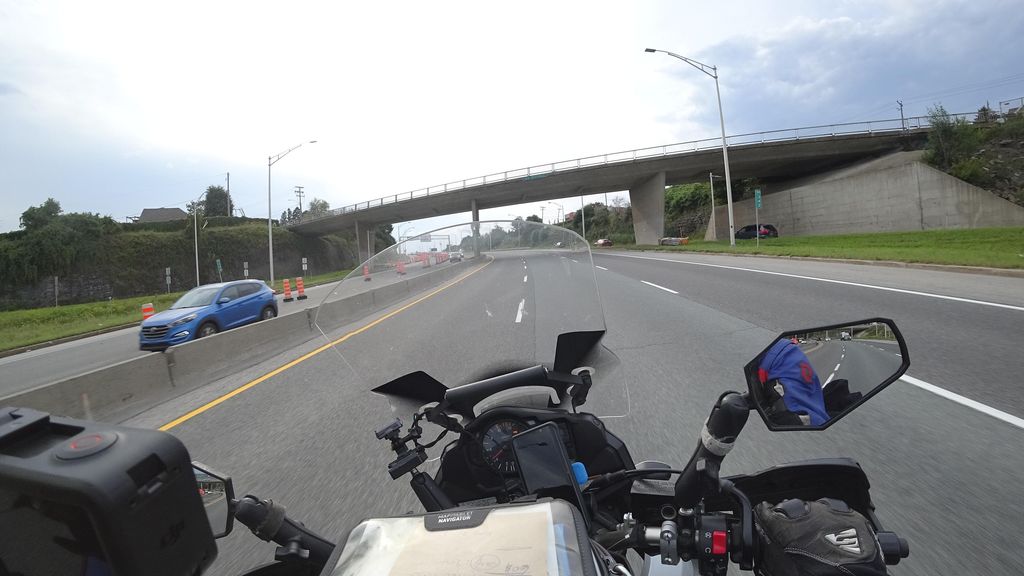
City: quebec_city